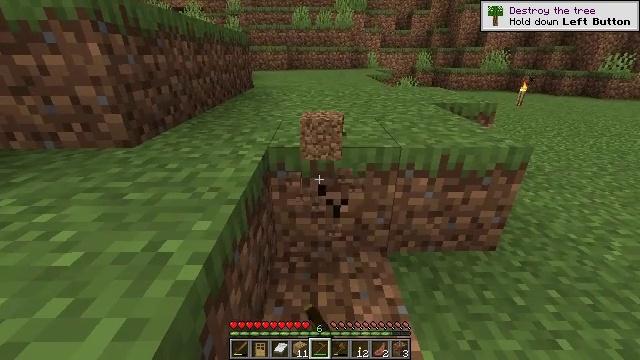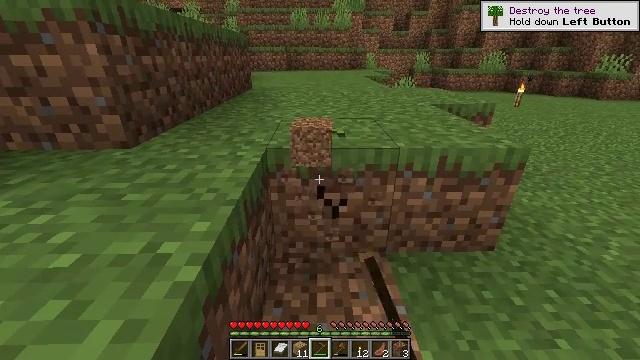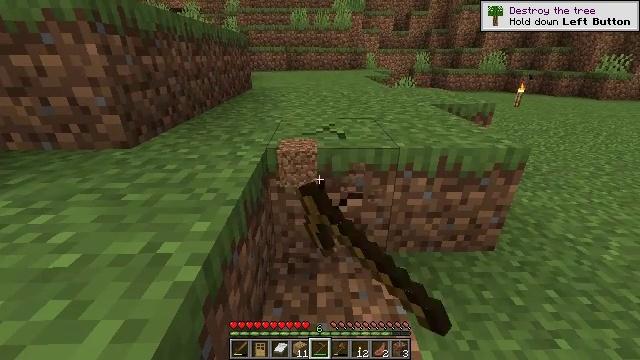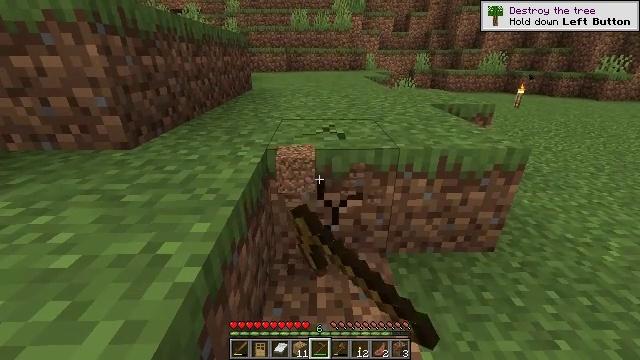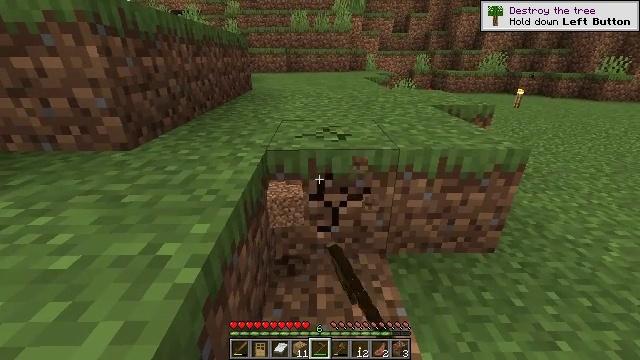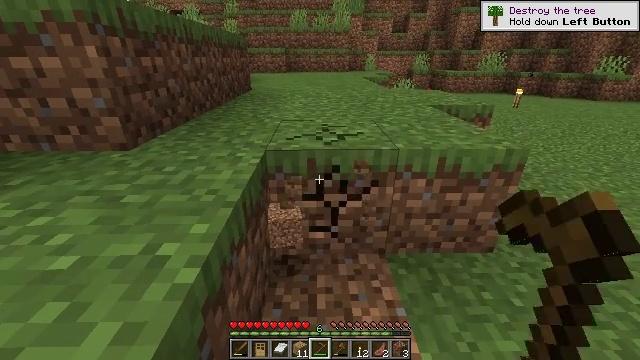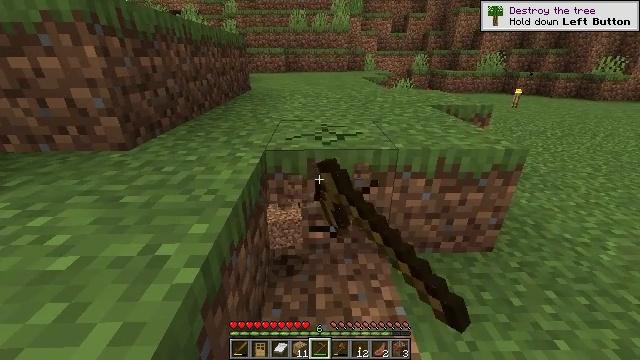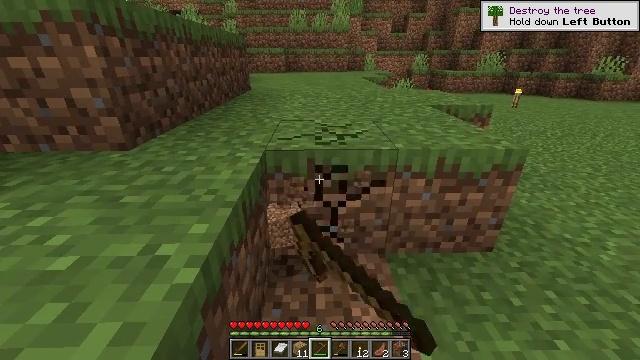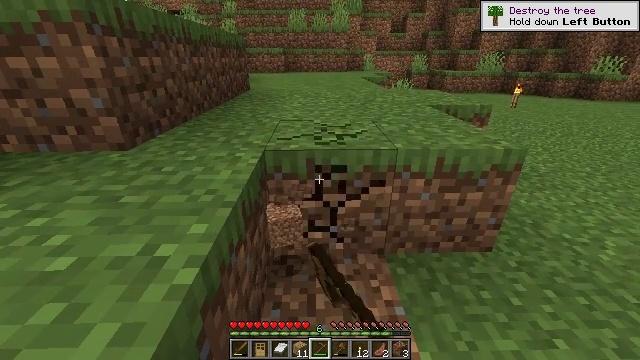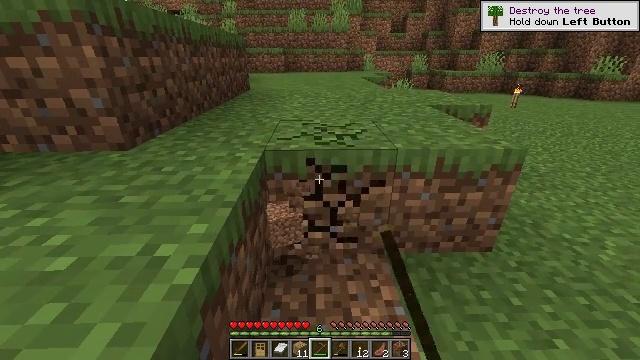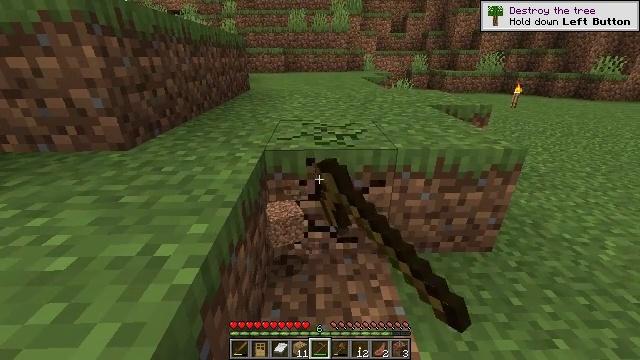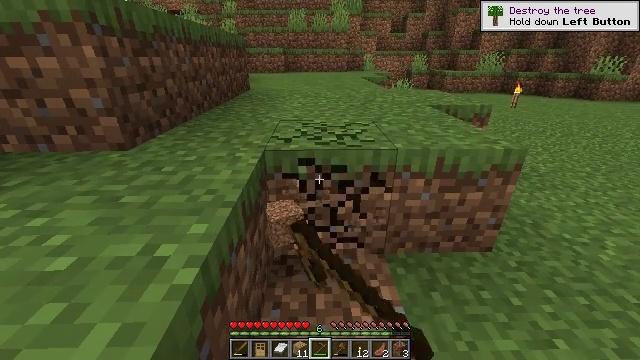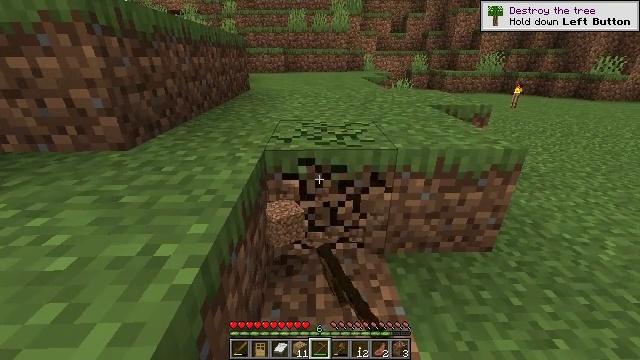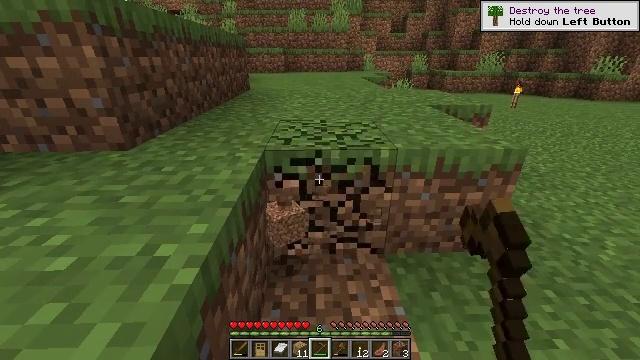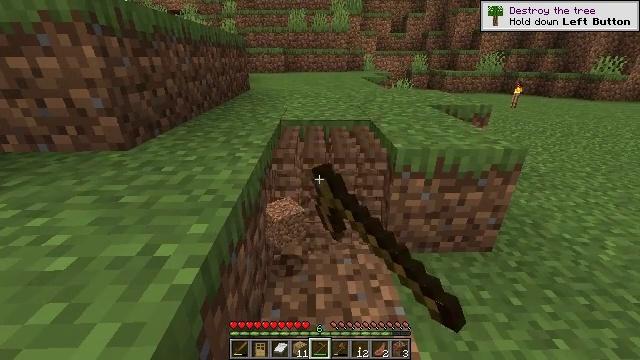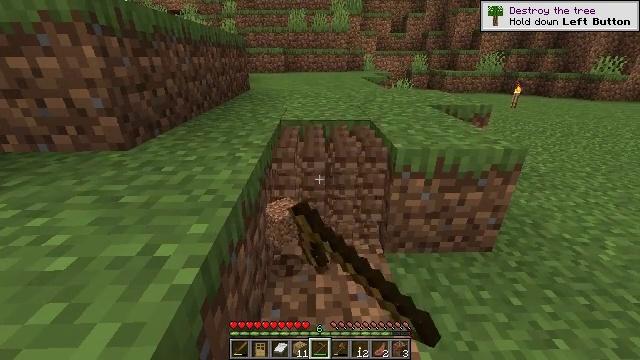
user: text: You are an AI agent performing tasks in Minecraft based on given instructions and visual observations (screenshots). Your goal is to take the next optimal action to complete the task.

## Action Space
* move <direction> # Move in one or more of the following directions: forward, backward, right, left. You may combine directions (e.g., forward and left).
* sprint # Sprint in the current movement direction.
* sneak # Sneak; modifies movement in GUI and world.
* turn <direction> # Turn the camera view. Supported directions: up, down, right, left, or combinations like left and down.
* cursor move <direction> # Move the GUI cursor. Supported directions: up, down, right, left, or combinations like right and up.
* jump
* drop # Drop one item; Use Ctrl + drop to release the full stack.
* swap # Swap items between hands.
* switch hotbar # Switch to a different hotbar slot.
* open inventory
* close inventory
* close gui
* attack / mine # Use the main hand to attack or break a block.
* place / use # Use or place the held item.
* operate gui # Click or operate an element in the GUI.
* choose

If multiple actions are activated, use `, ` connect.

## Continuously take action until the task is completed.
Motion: motion action
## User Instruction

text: Collect the grass block using a shovel.
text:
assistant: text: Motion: attack / mine
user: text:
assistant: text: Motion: attack / mine
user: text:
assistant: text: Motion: attack / mine
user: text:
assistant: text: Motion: attack / mine
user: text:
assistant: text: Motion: attack / mine
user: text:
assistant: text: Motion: attack / mine
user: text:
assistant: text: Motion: attack / mine
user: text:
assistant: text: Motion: attack / mine
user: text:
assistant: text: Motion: attack / mine
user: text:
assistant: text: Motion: attack / mine
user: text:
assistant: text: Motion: attack / mine
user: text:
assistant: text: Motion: attack / mine
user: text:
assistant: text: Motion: attack / mine
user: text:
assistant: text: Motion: attack / mine
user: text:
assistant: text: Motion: attack / mine
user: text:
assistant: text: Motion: attack / mine
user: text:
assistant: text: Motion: attack / mine
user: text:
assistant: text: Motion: attack / mine
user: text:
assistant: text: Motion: attack / mine
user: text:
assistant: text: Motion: attack / mine
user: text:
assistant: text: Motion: attack / mine
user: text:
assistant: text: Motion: turn right, attack / mine
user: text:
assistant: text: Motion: turn right, attack / mine
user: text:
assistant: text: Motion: turn right, attack / mine
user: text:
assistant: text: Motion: turn right, attack / mine
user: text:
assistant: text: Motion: turn right, attack / mine
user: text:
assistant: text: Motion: turn right, attack / mine
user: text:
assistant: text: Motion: attack / mine
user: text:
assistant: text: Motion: attack / mine
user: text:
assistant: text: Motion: attack / mine